Field crop: tomato
Growth stage: 1
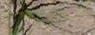
Species: cyperus